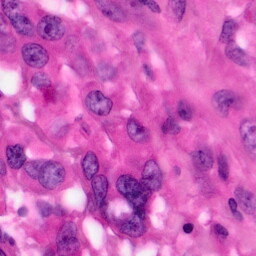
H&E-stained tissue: Pancreatic